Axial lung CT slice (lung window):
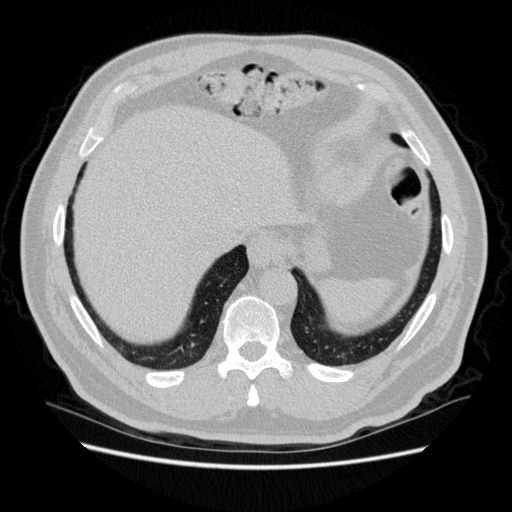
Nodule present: no